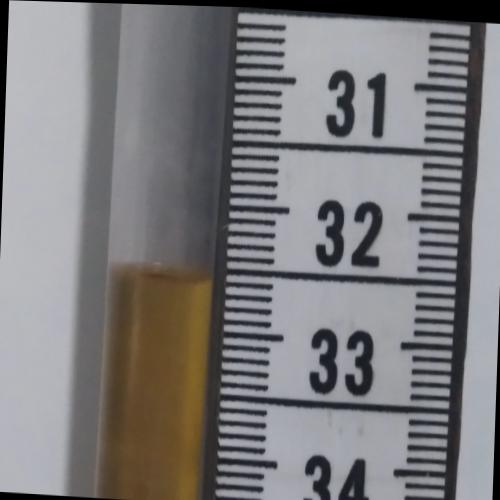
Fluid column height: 32.6 cm